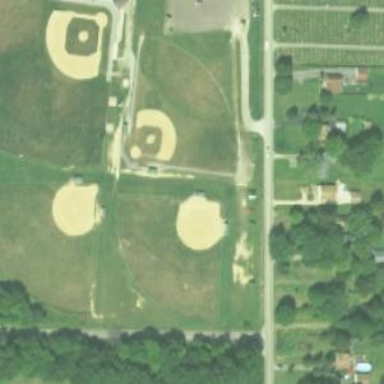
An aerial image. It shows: Baseball pitch for leisure land activities.